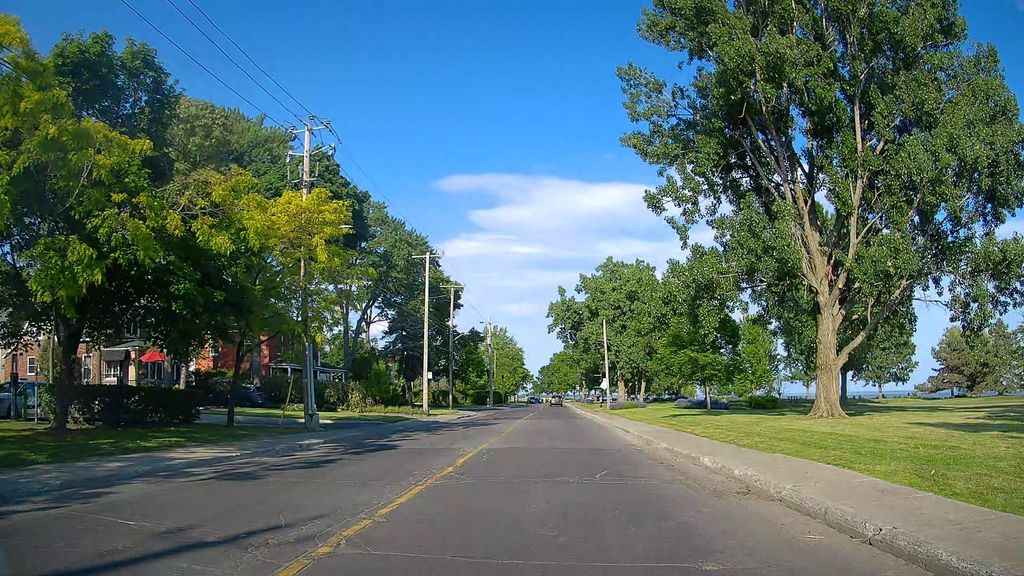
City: montreal